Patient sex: M
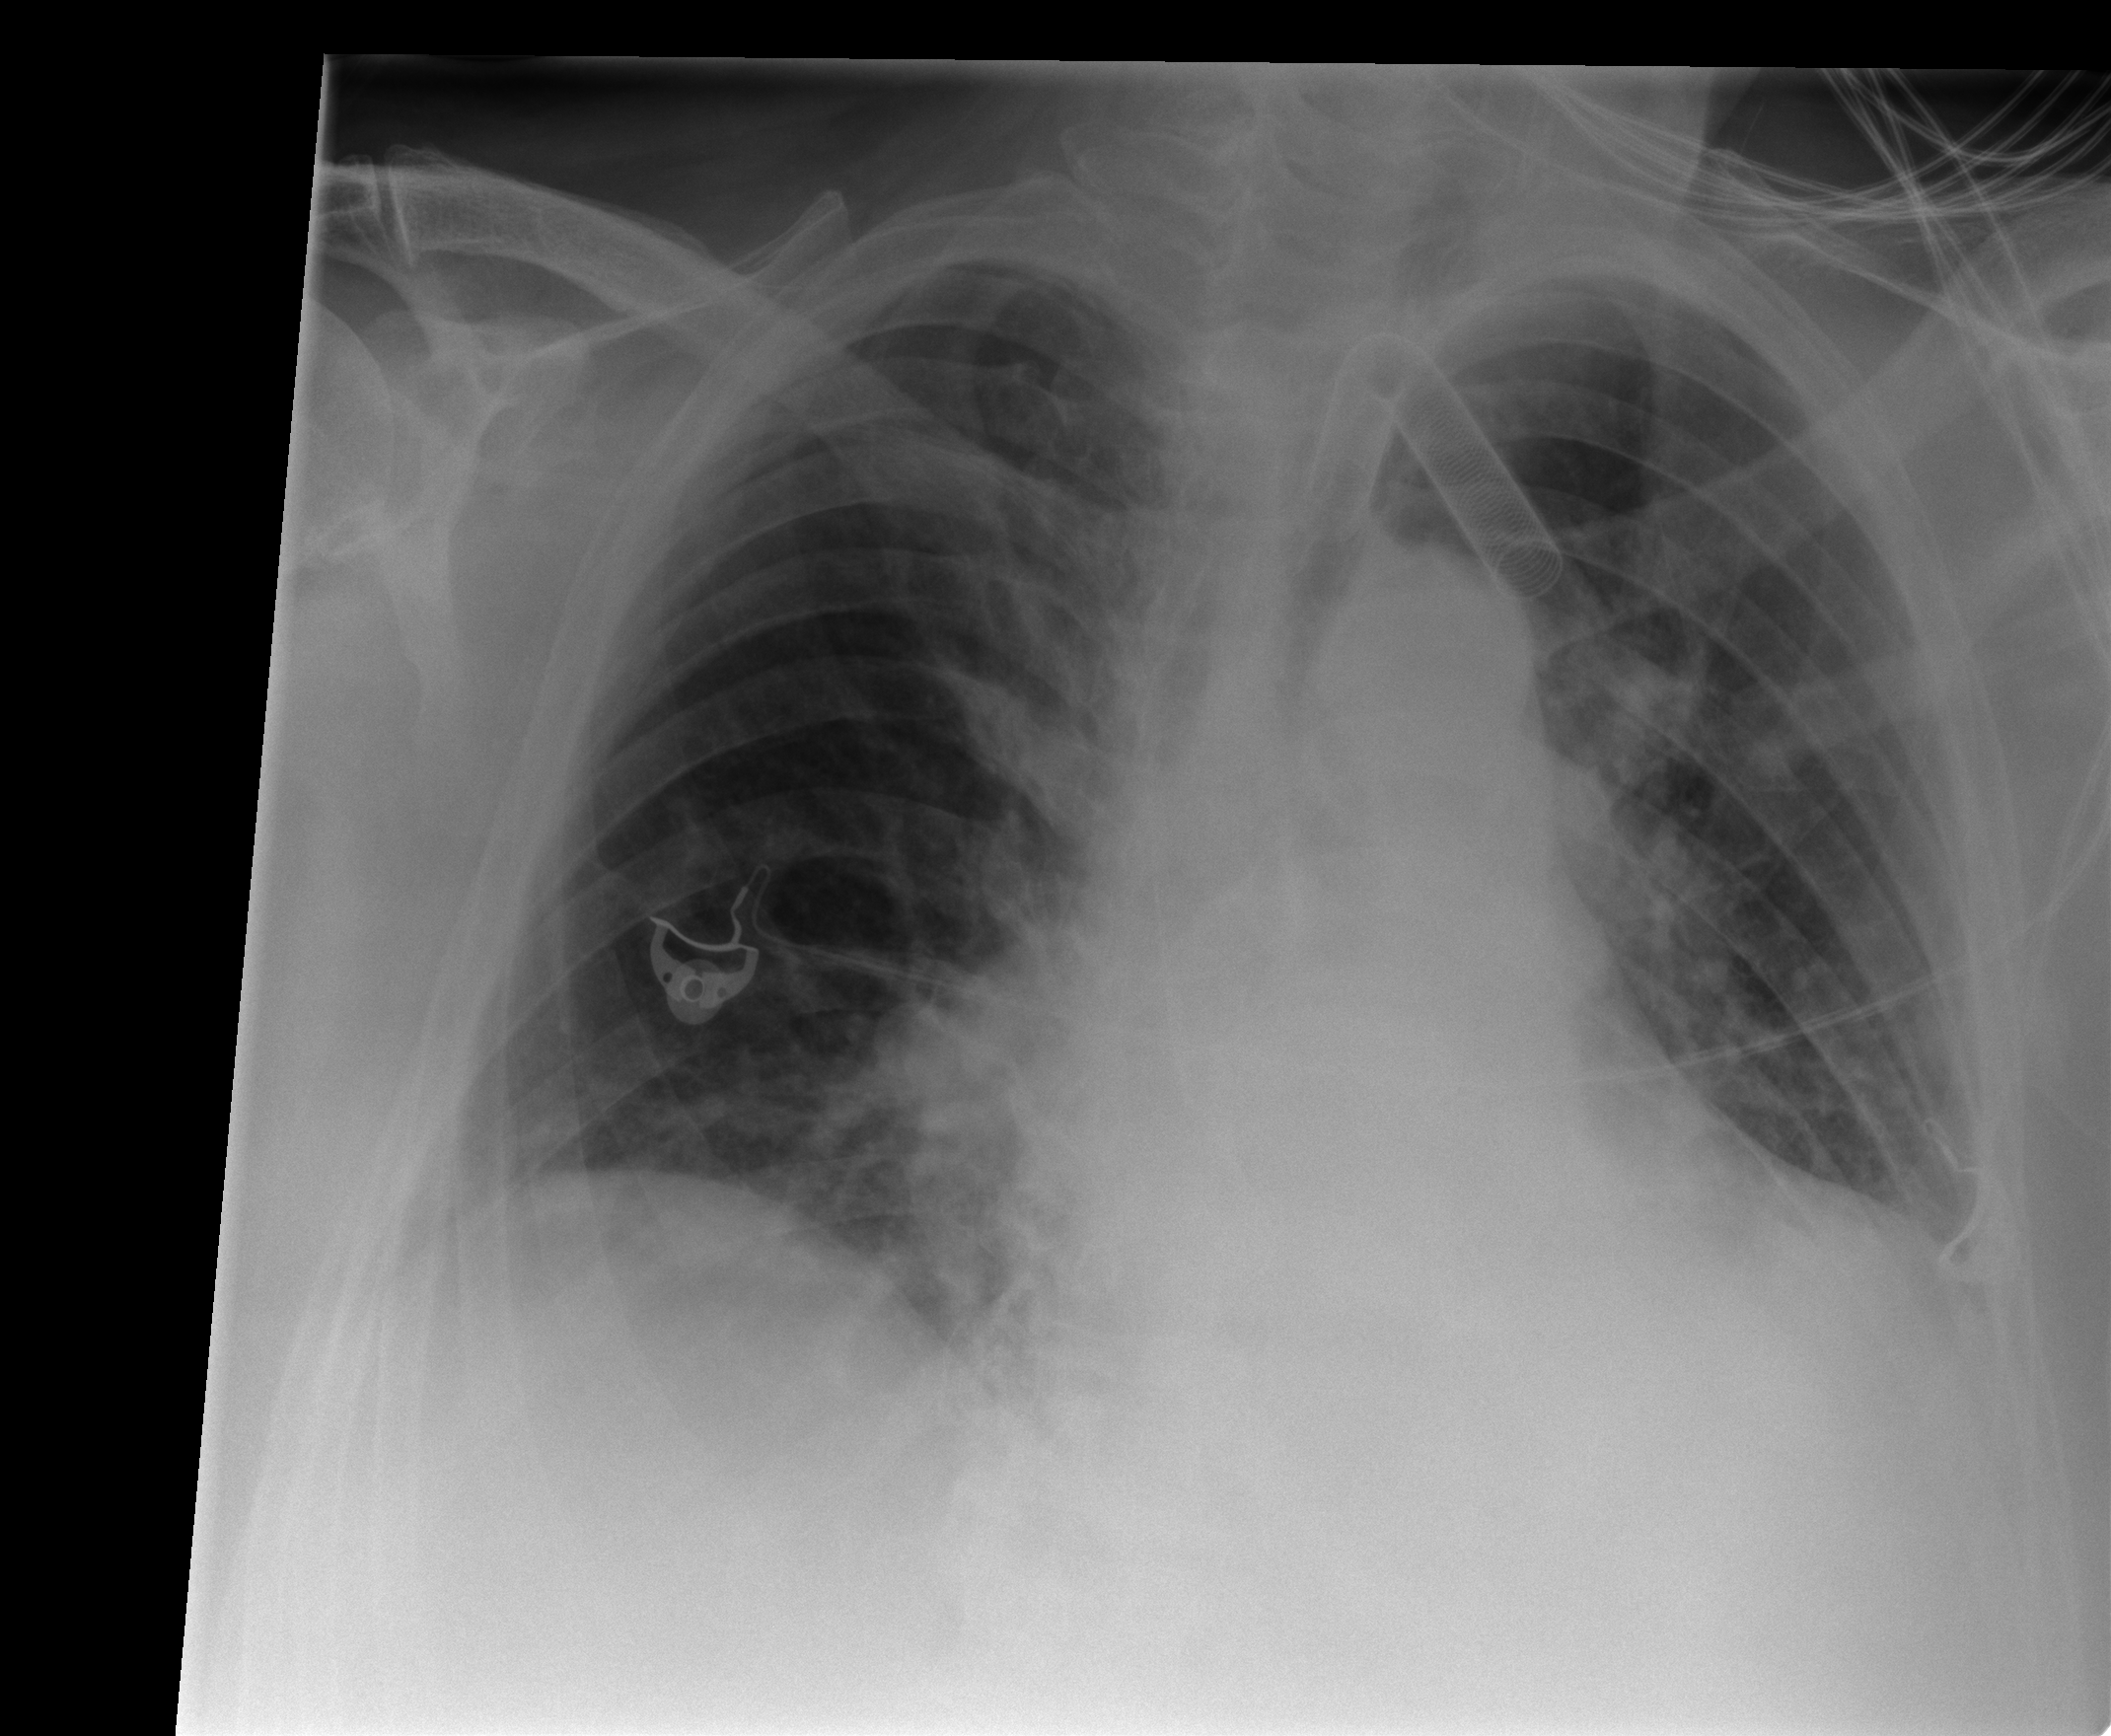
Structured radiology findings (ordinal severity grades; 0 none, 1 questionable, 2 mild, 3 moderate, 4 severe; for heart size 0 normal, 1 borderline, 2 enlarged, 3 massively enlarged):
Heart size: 2
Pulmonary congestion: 2
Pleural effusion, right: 0
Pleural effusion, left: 2
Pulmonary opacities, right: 1
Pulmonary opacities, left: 2
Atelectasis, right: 1
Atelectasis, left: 1